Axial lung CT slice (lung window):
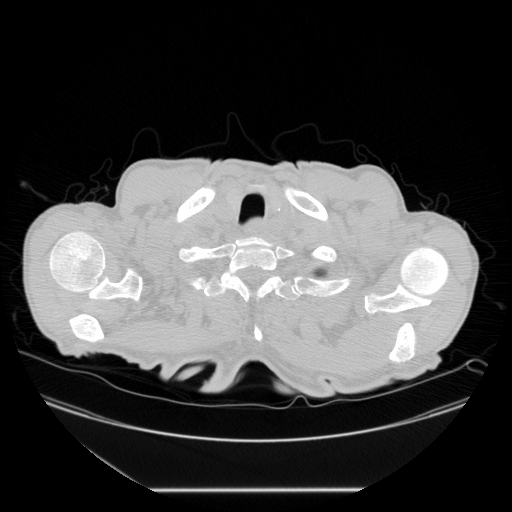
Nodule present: no